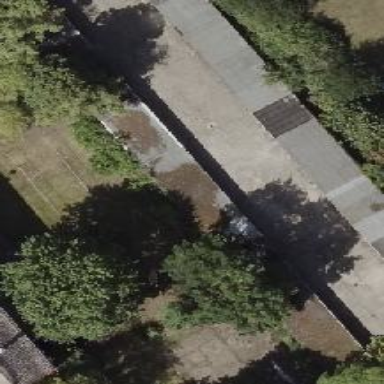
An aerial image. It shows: Group of garages.